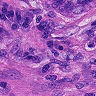
Metastatic tissue present: yes